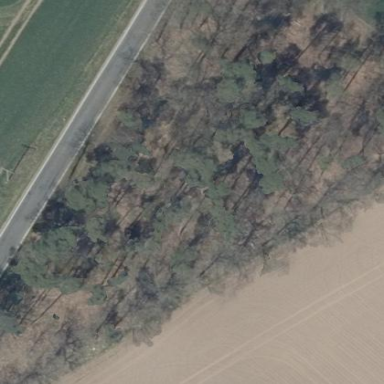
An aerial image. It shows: Forest with mix of leaf types.